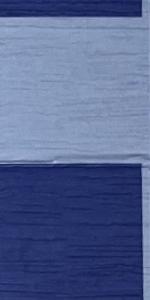
Label: Empty